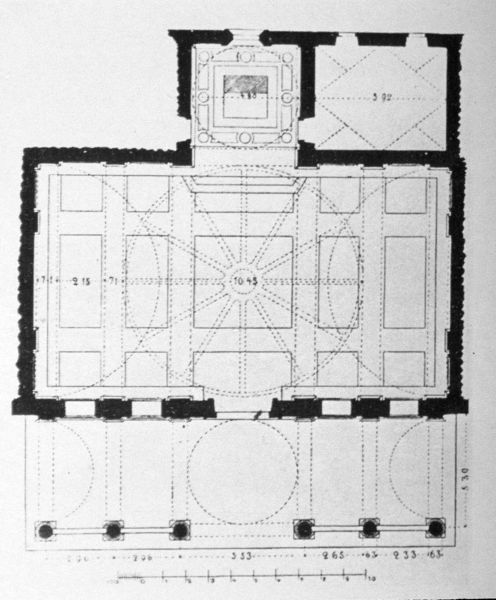
Titel: Capella de' Pazzi (Grundriss)
Künstler: Filippo Brunelleschi
Standort: Firenze
Institution: Santa Croce / Capella de'Pazzi
Schlagwörter: weiß, fenster, grau, pfeiler, raum, schwarz, skizze, säule, säulen, zeichnung, zimmer, anlage, gebäude, park, schloss, masse, architektur, felder, kirche, wege, decke, renaissance, kreis, rund, vorbau, garten, papier, türen, grafik, graphik, linien, kuppel, treppe, treppen, white, black, zahlen, ziffern, nebenraum, stufe, umriss, halle, anbau, rechtecke, straßen, punkte, wände, eingang, tusche, gewölbe, kuppeln, dom, druck, stich, seite, schwarzweiß, kreise, räume, entwurf, altar, halbkreis, quadrate, portal, raute, seitenschiff, altarraum, plan, museum, querschnitt, quadrat, anordnung, sakralbau, säulengang, grundriss, öffnungen, massstab, aufriss, bauplan, rondell, gänge, aufteilung, vorhalle, lageplan, sternförmig, wandpfeiler, hauptgebäude, circle, raumplan, mase, quadrar, stifen, halbkuppeln, skristei